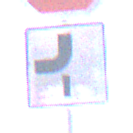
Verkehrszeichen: VerlaufVorfahrtsstrasse7
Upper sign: Stop
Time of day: MorningAfternoon
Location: Outdoor (Nature)
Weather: Clear
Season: NotSpecified
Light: Natural